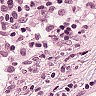
Metastatic tissue present: no